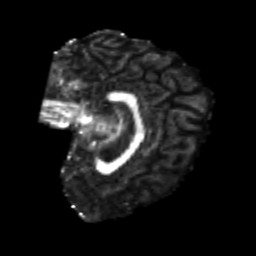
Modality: FA
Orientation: sagittal
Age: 26
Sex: female
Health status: healthy
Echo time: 0.074 s